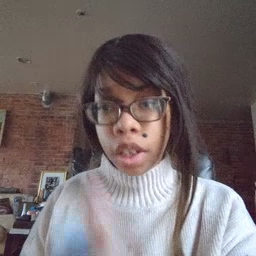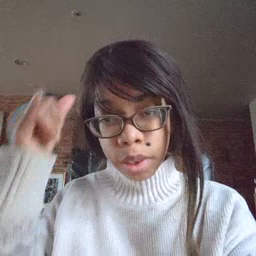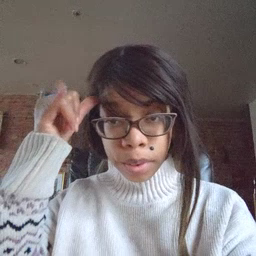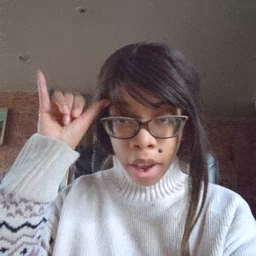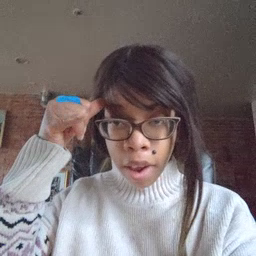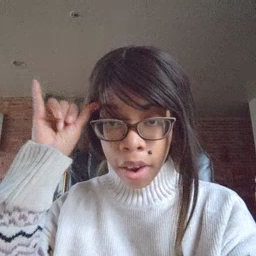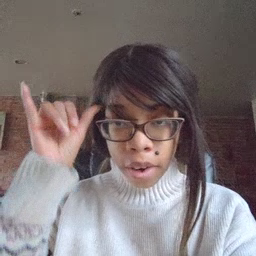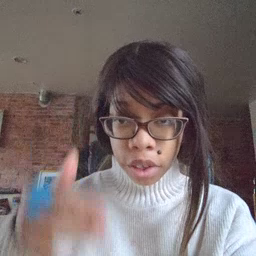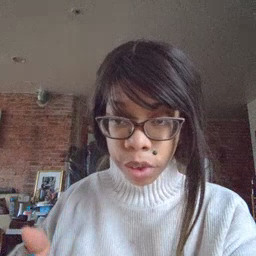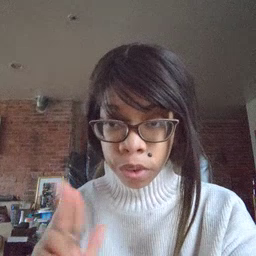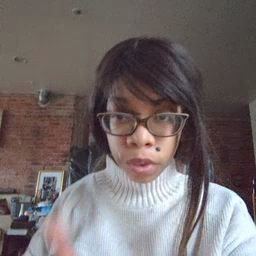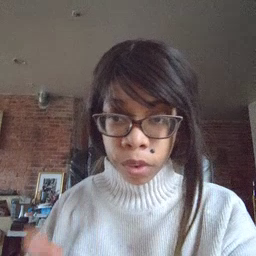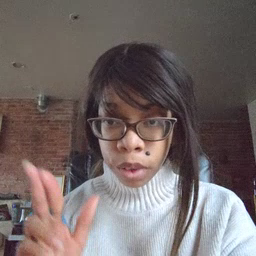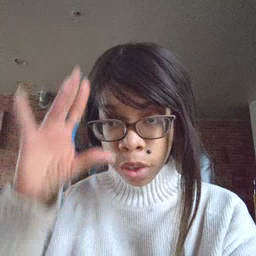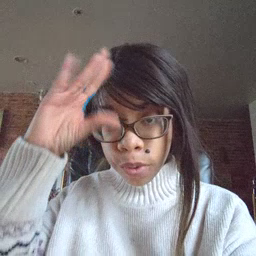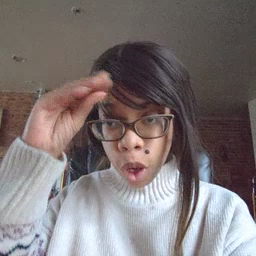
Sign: cowboy